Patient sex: F
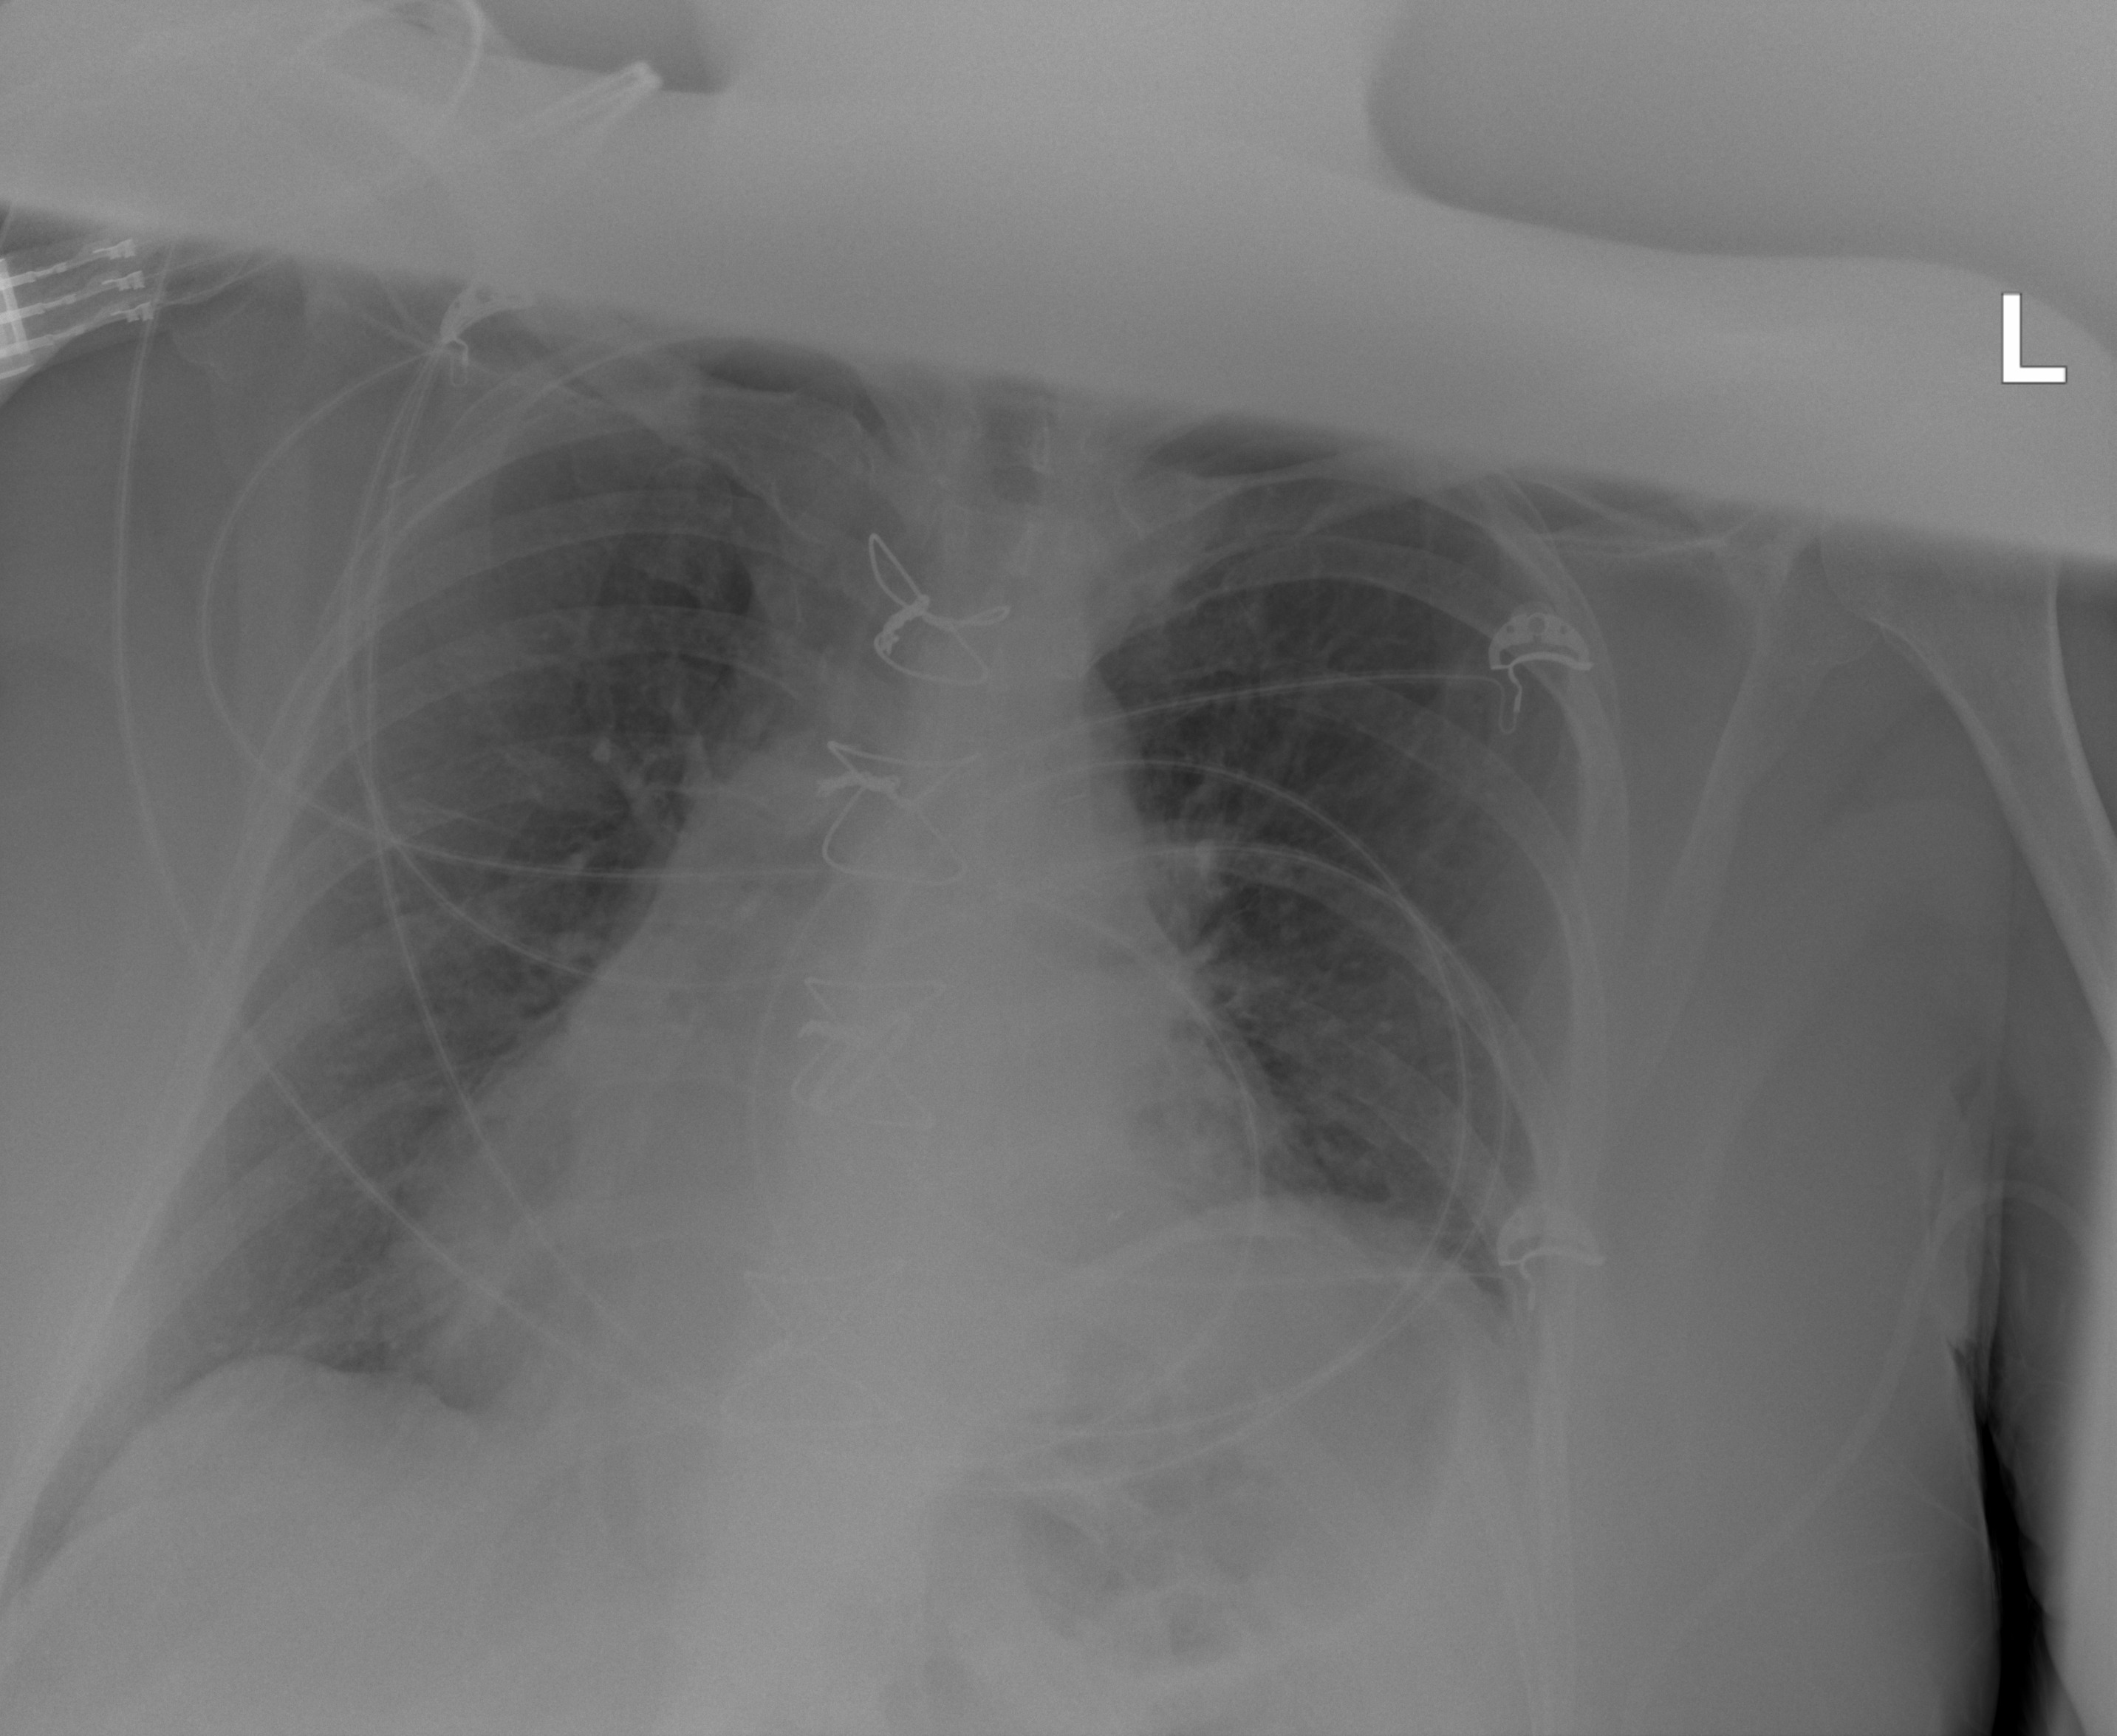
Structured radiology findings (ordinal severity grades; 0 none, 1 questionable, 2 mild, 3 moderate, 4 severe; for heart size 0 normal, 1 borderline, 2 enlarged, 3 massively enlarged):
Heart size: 1
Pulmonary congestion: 0
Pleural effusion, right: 0
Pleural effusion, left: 0
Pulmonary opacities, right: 0
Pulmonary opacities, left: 0
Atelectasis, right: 0
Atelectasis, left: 2